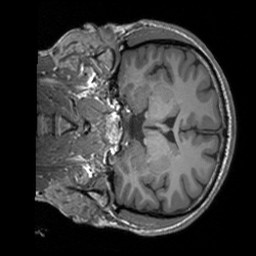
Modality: T1w
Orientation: coronal
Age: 38
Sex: male
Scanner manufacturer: siemens
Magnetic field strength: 3 T
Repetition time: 1.9 s
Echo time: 0.00252 s